Question: I want to plot an histogram where the y-axis represent the sum of a column.
I found this example for categorical data:
<URL>.
However, this is not what I am looking for, as it does not apply for continuous data, where I would have to define the bins.
Let's say I have x and y:
'''
set.seed(1)
mydata <- data.frame(y = runif (100, min= 0, max = 1),
x = rpois(100, 15) * 10)
'''
A traditional histogram will be like:
'''
hist (mydata$x)
'''

Now how can I get the cumulative sum of y in the y-axis?
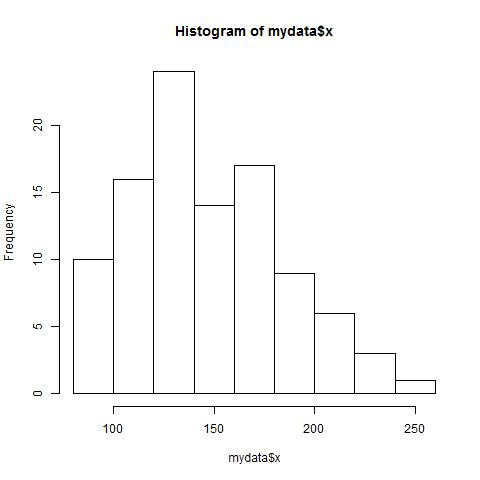
Answer: This is one way to solve this problem that leverages the hist() function for most of the heavy lifting, and has the advantage that the barplot of the cumulative sum of y matches the bins and dimensions of the histogram of x:
'''
set.seed(1)
mydata <- data.frame(y = runif (100, min= 0, max = 1), x = rpois(100, 15) * 10)
mx <- mydata$x
my <- mydata$y
h <- hist(mydata$x)
breaks <- data.frame(
"beg"=h$breaks[-length(h$breaks)],
"end"=h$breaks[-1]
)
sums <- apply(breaks, MARGIN=1, FUN=function(x) { sum(my[ mx >= x[1] & mx < x[2] ]) })
h$counts <- sums
plot(h, ylab="Sum", main="Sum of y Within x Bins")
'''